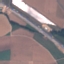
Land use / land cover: Highway